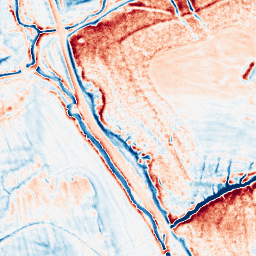
Category: classical
Decomposition family: uniform
Decomposition parameters: size: 10
Upsampling method: sinc_blackman
Upsampling parameters: scale: 4
kernel_size: 16
Upsampling scale: 4